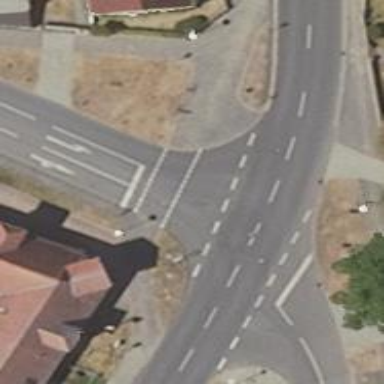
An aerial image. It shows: Crossing with traffic signals.